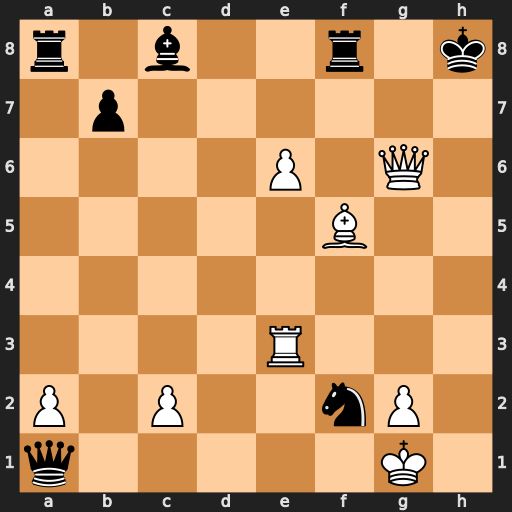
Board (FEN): r1b2r1k/1p6/4P1Q1/5B2/8/4R3/P1P2nP1/q5K1
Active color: w
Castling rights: -
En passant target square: -
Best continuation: Kxf2 Rxf5+ Qxf5